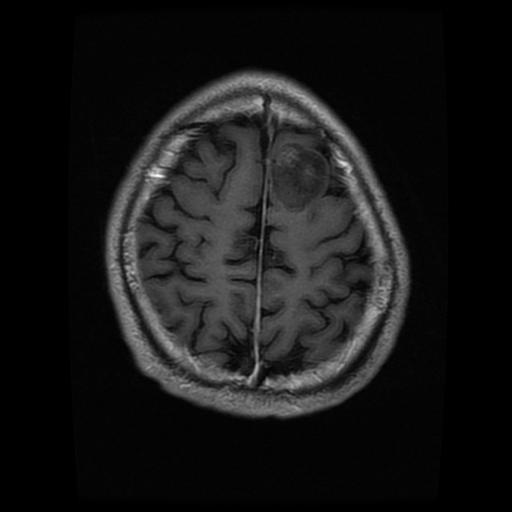
Label: glioma